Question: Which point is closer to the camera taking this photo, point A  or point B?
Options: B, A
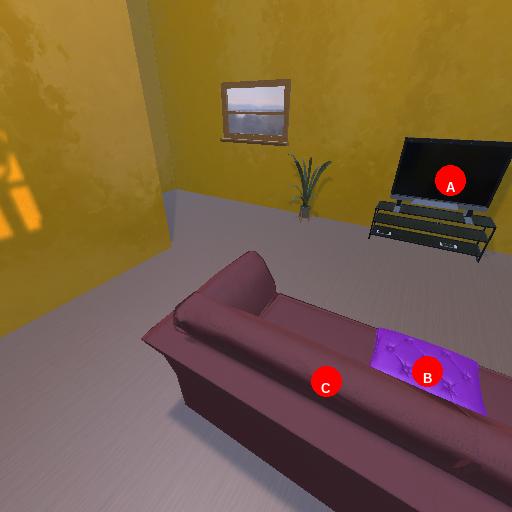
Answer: B